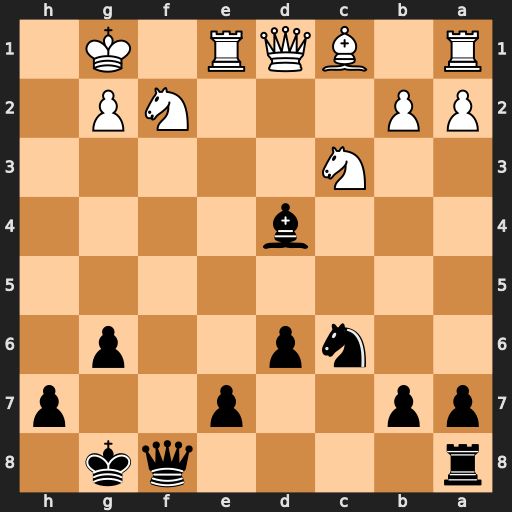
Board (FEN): r4qk1/pp2p2p/2np2p1/8/3b4/2N5/PP3NP1/R1BQR1K1
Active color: b
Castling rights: -
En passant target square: -
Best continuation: Qxf2+ Kh2 Qh4#